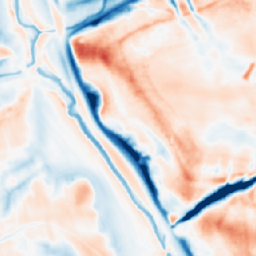
Category: multiscale
Decomposition family: dog_multiscale
Decomposition parameters: sigma_ratio: 1.6
n_scales: 5
base_sigma: 1
Upsampling method: nearest
Upsampling parameters: scale: 4
Upsampling scale: 4